Question: I am trying to implement a root finding algorithm. I am using the hybrid Newton-Raphson algorithm found in numerical recipes that works pretty nicely. But I have a problem in bracketing the root.
While implementing the root finding algorithm I realised that in several cases my functions have 1 real root and all the other imaginary (several of them, usually 6 or 9). The only root I am interested is in the real one so the problem is not there. The thing is that the function approaches the root like a cubic function, touching with the point the y=0 axis...
Newton-Rapson method needs some brackets of different sign and all the bracketing methods I found don't work for this specific case.
What can I do? It is pretty important to find that root in my program...
EDIT: more problems: sometimes due to reaaaaaally small numerical errors, say a variation of '1e-6' in some value the "cubic" function does NOT have that real root, it is just imaginary with a neglectable imaginary part... (checked with matlab)
Much more information about the problem.
Ok, I need root finding algorithm.
Info I have:
- - - - - - - - -
Matlab's answer to the function on the image:
roots:
'''
0.853553390593276 + 0.353553390593278i
0.853553390593276 - 0.353553390593278i
0.146446609406726 + 0.353553390593273i
0.146446609406726 - 0.353553390593273i
0.499999999999996 + 0.000000040142134i
0.499999999999996 - 0.000000040142134i
'''
The function is a real example I prepared where I know that the answer I want is '0.5'
Note:
I still haven't check completely some of the answers I you people have give me (Thank you!), I am just trying to give al the information I already have to complete the question.
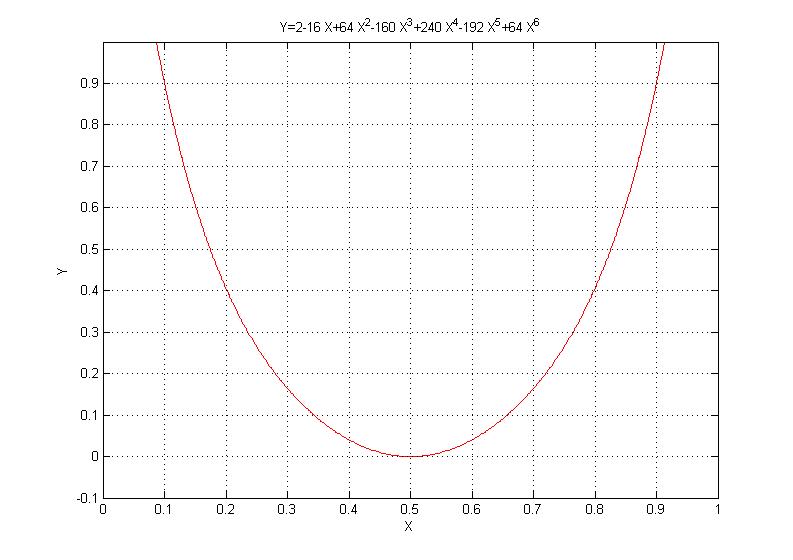
Answer: Ander, thanks for responding to my question (about the interval); sorry for the delay in following up - I have very busy work. Also - before I found the additional information you've provided - I had in mind to explain quite a few things how to handle this and was contemplating how to present that. However, I now believe your case is not too difficult and we can get at it without too much additional stuff, since you apparently have an explicit polynomial expression (coefficients to the various powers).
Let's start with a simple case, to pinpoint the approach.
Step 1.
If you have a 2nd degree polynomial, its derivative is first order and has a simple zero (which you can find by bracketing or simply by explicitly solving the equation). (Yes, I know there's a closed formula for the roots of a 2nd degree polynomial also, but for the sake of the current argument, let us forget that).
The zero's of the 2nd degree polynomial are then located one at the left side and one at the right side of the zero of the derivative. So, if you also have the interval where the roots of the original function (the 2nd degree polynomial) are to be found, you now have two intervals - left and right of the derivative-zero, each with one zero.
It is important to realize that the original function is MONOTONIC on each subinterval (decreasing on one of them, increasing on the other). Therefore, simply by checking the function values at the ends of the (sub)interval you can determine whether or not they actually bracket a zero. If not, there's a multiple zero (double, in this case) exactly at the zero of the derivative IF the function is zero there (otherwise, it is a double imaginary root of which you've now found the real part).
In case the zero of the derivative lies OUTSIDE the total interval, you will have at most one root inside your interval and you need to check only that particular (sub)interval.
Step 2.
Consider now a 3rd order polynomial.
Its derivative is 2nd order.
The derivative of THAT 2nd order polynomial is again 1st order and you proceed as before to get two subintervals to find the roots of the derivative of the original function. These two roots give you THREE (at most) intervals where you will find the 3 roots of the original (3rd order) function.
And also here, you will have intervals (3) where the original function is monotonic (alternatingly increasing/decreasing), making the analysis per subinterval quite easy.
Again, zeros may coincide (2 or even all 3) and may in addition turn out to be complex-valued (i.e. having non-zero imaginary parts). The analysis of the cases is straightforward: check function values at the borders of the intervals to assess whether not there's a sign-change (function is monotonic on each subinterval) and/or whether the function is zero at one of the subinterval-borders.
Step 4.
Generalize this with the known polynomial. Let's say - your example - it is 6th order:
a) construct the 5th derivative (i.e. reducing the original to a 1st order polynomial). Compute it's zero (it is at precisely 0.5 in your example). In this case you're already done, but suppose you don't realize that. So you have now 2 intervals 0..0.5 and 0.5..1
b) construct the 4th derivative. Inspect its values at the subinterval-boundaries (0, 0.5, 1)
For each subinterval determine if it has a real zero inside. If so, you re-partition your original interval in 3 subintervals, using the two found zeros (you forget about the zero of the 5th derivative). If they coincide (at the previous cut, 0.5) you stick with that 0.5 (don't care whether you've found a true double zero of your 4th derivative there or a "double imaginary") and still have only 2 intervals, but for the sake of the argument let's say you now have 3.
c) construct the 3rd derivative and do likewise as before. You will then have 4 (at most) intervals.
d) And so on. After having processed the 2nd derivative in this fashion you have 5 (at most) intervals, and after processing the 1st derivative you have 6 intervals (or less...) and knowing the function is monotonic on each subinterval, you'll quickly determine in each of them if there's a real root, as always using the know monotonicity of the function in each of the final subintervals.
Adding a note on numerical accuracy at evaluating a function:
A first (probably sufficient, in this case) method to reduce noise is NOT to evaluate your function in the way suggested by the original form (i.e. a6 *6 + a5 *5 +..), but to rewrite it as:
a0 + x*(a1 + x*(a2 + x*(a3 + x*(a4 + x*(a5 + x*a6)))))
So, in evaluating you proceed:
tmp = a6
tmp = x*tmp + a5
tmp = x*tmp + a4
etcetera.
In case this little rewriting is not sufficient for numerical stability, you should rewrite your polynomial in (for instance) a chebyshev-polynomial expansion and evaluate that one with its recurrence relations. Both (getting the expansion and applying the recurrence relations for evaluation) are rather simple. I can explain, if you need help, but I guess it won't be necessary here.
In all cases, you HAVE to allow for some inaccuracy, i.e. accept that a computation will, generally speaking, NEVER give you the mathematically exact function value. So the assessment whether the function is presumably zero at some point must include some "tolerance", there's no way around this, unfortunately; the best you can aim for is to minimize the noise.